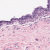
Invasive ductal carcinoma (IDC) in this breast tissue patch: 0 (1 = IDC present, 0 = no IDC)